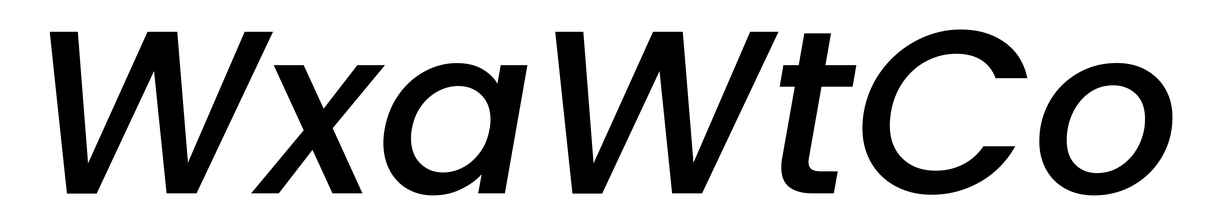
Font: Poppins-MediumItalic